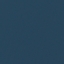
Label: SeaLake